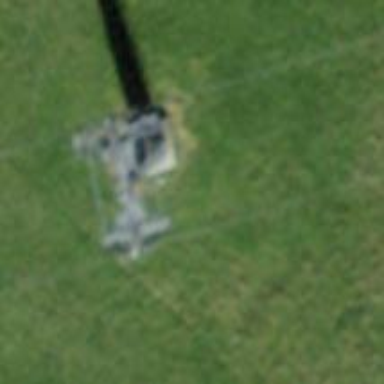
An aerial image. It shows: Pylon for aerialway.